Aerial crown-view tile of a tropical tree (Barro Colorado Island, Panama), acquired 20240918:
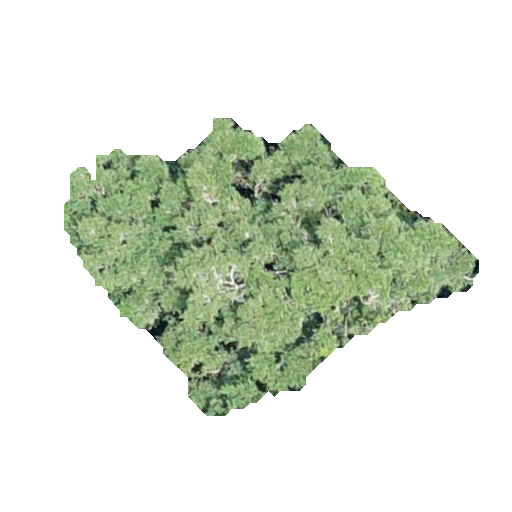
Species: Brosimum alicastrum
GBIF accepted scientific name: Brosimum alicastrum
Crown area: 112.15 m²